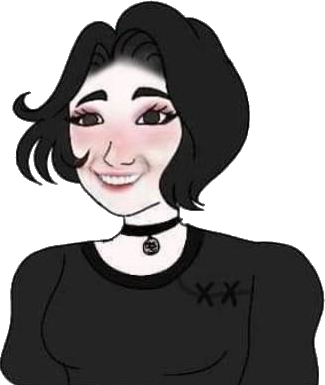
Label: 5_Doomer_Girl